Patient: sex M, age 62
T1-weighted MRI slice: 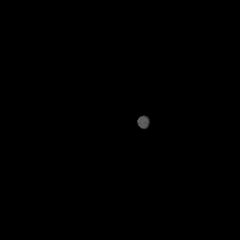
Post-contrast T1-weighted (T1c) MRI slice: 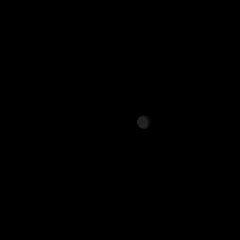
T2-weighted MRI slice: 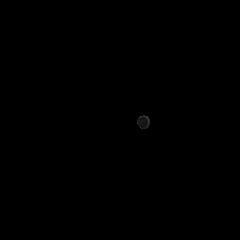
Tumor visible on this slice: no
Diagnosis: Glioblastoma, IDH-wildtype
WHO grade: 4